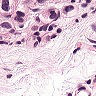
Metastatic tissue present: yes